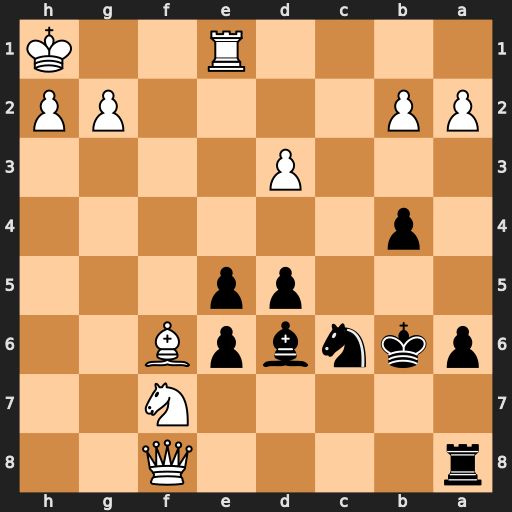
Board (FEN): r4Q2/5N2/pknbpB2/3pp3/1p6/3P4/PP4PP/4R2K
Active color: b
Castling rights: -
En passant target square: -
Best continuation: Rxf8 Nxd6 Rxf6